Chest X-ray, PA view. Patient: 45 years old, sex F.
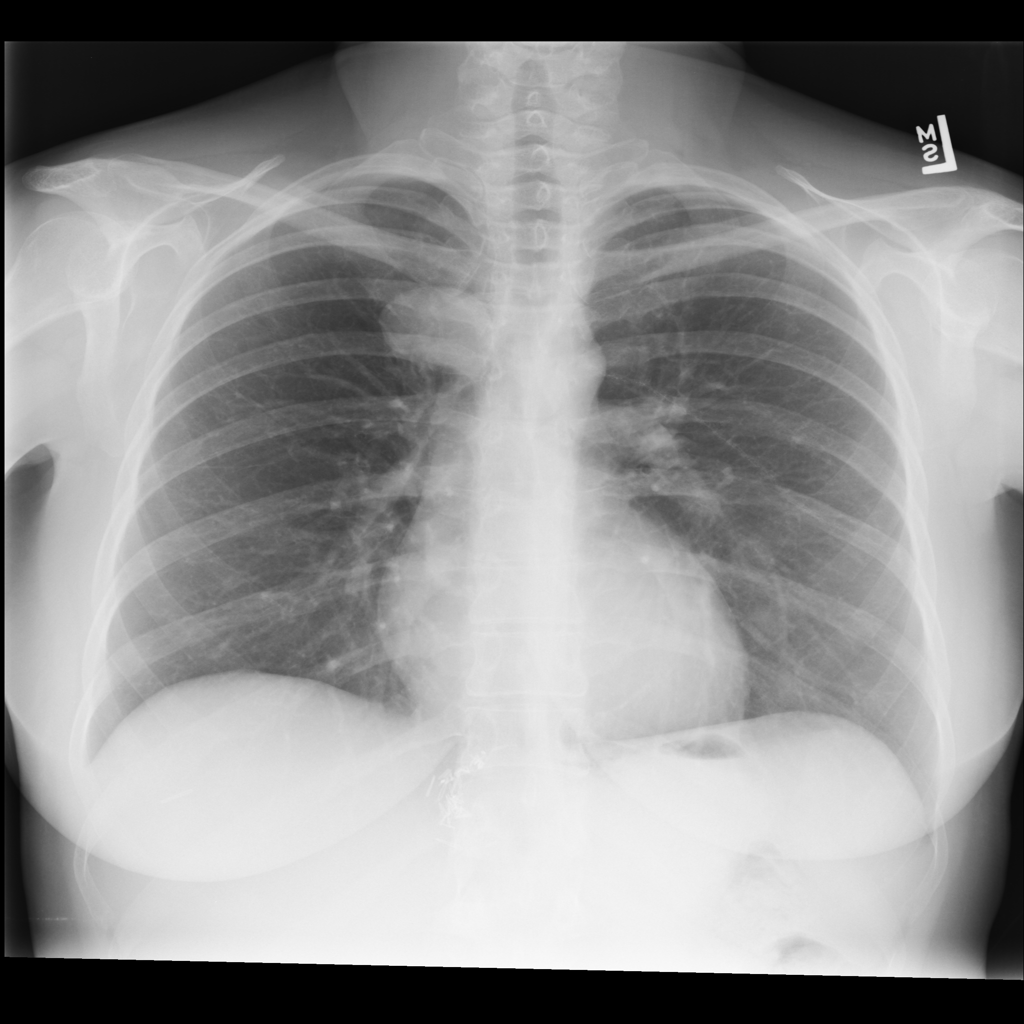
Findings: Mass